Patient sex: M
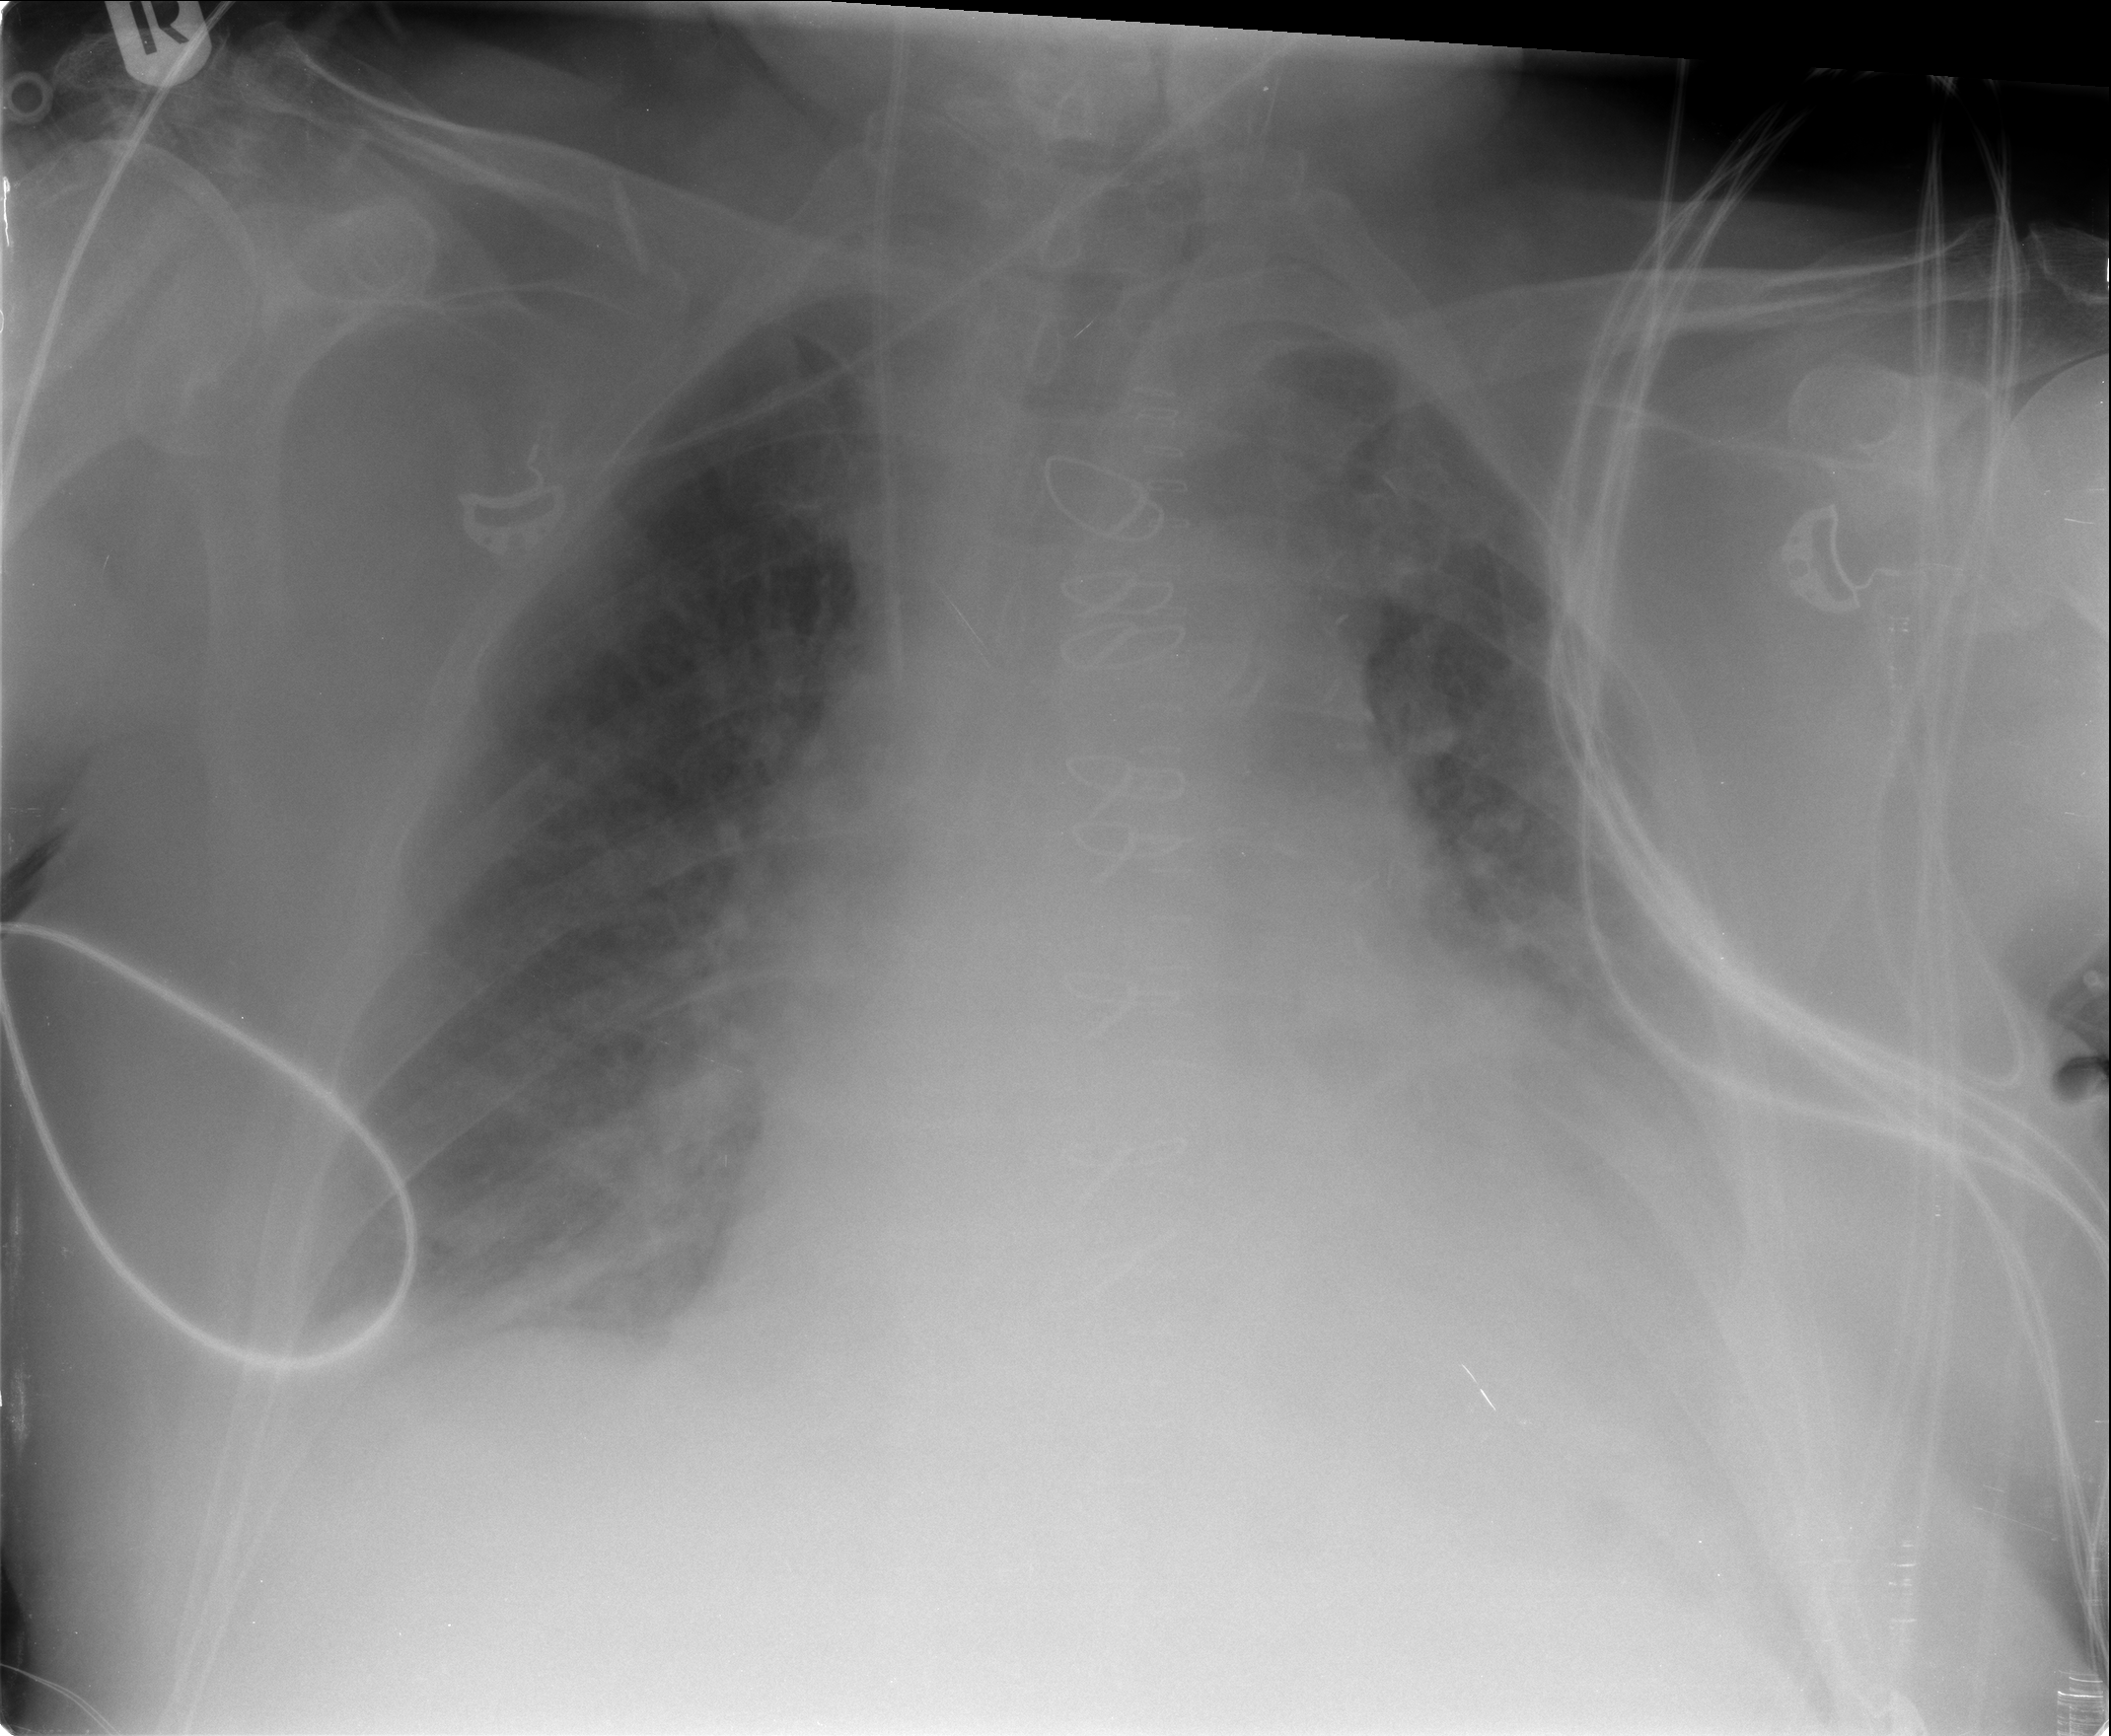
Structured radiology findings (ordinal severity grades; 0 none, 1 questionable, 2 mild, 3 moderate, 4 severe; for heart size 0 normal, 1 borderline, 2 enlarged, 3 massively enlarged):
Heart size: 2
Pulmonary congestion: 2
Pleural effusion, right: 2
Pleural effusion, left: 3
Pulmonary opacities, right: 0
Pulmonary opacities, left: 0
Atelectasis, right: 2
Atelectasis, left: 2